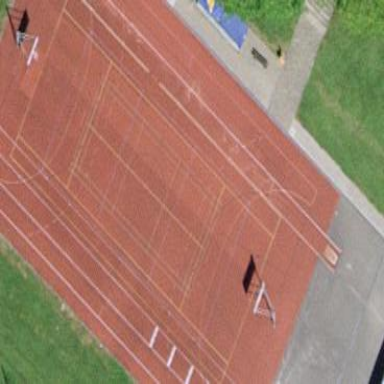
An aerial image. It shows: Athletics pitch used for leisure sports activities.